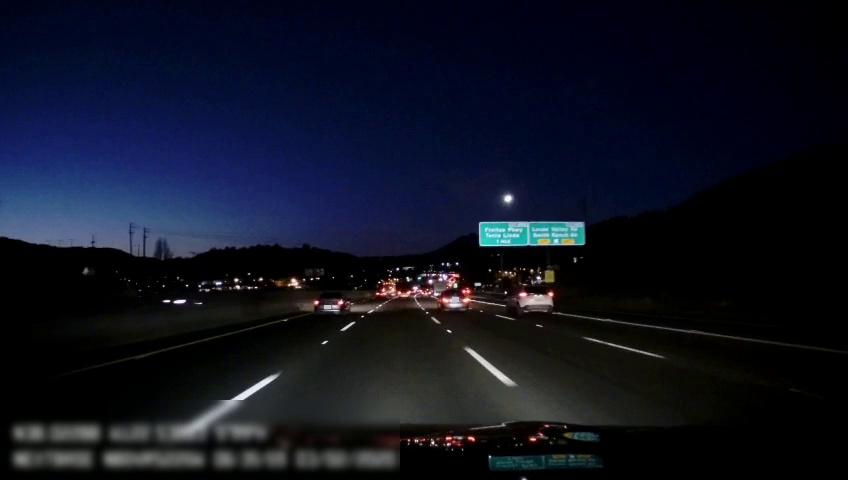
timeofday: Night
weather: Other
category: Drivable Space
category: Vehicles | Bus
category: Vehicles | Car
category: Vehicles | Car
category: Vehicles | Car
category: Vehicles | SUV
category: Vehicles | Car
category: Vehicles | Car
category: Lanes | Alternate Lane
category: Lanes | Current Lane
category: Lanes | Current Lane
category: Lanes | Alternate Lane
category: Lanes | Alternate Lane
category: Lanes | Alternate Lane
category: Traffic | Signs
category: Traffic | Signs